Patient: sex F, age 56
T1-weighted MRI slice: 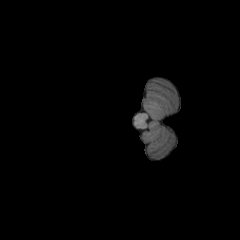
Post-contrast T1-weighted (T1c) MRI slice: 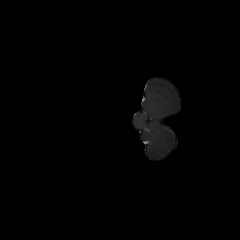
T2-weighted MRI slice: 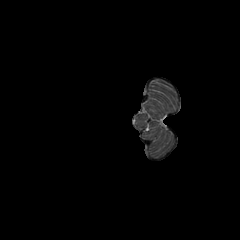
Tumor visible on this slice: no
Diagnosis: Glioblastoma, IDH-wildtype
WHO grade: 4